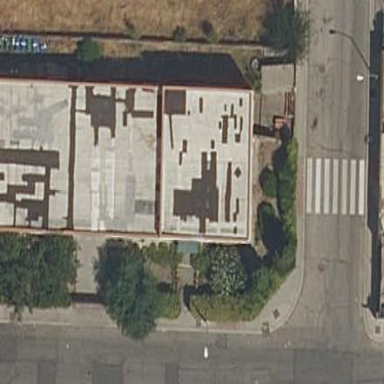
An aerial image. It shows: Building.